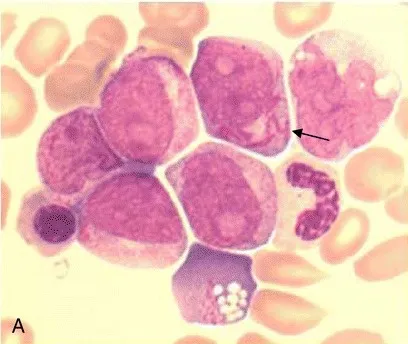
Cytomorphologic and cytogenetic results. (A) A representative cytomorphologic bone marrow field, showing blasts with Auer rods (arrow) and azurophilic inclusions.
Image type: pathology (giemsa)